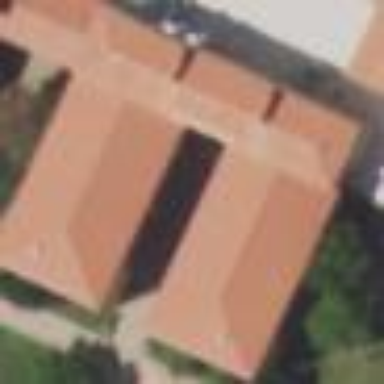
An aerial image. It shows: Military barracks building.